Aerial crown-view tile of a tropical tree (Barro Colorado Island, Panama), acquired 20250915:
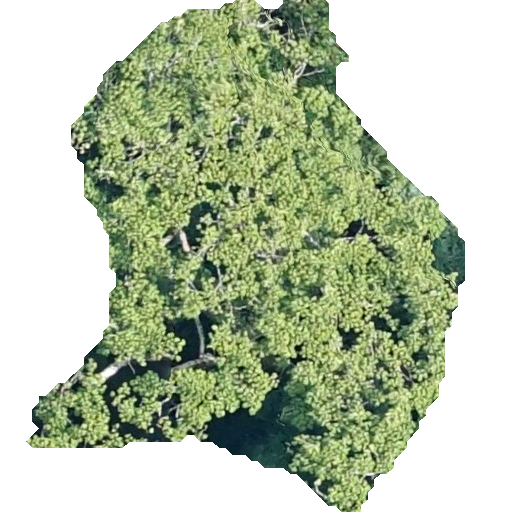
Species: Sterculia apetala
GBIF accepted scientific name: Sterculia apetala
Crown area: 206.231 m²